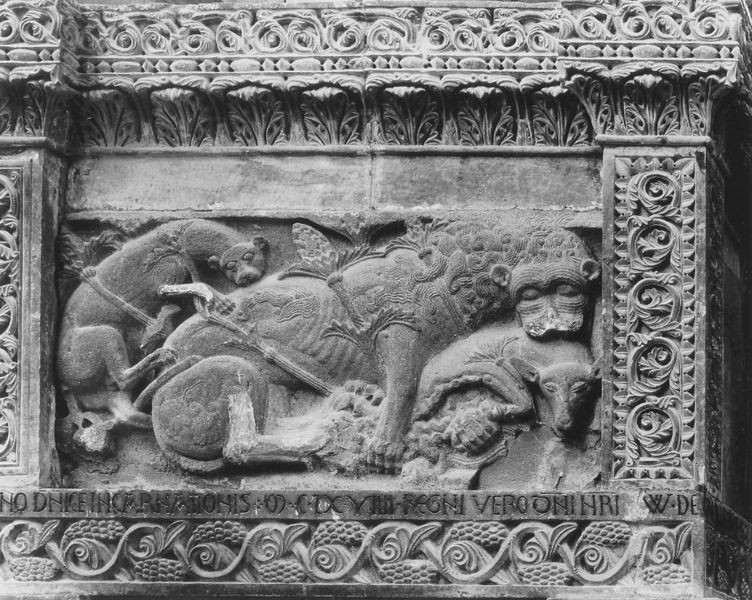
Titel: Kanzel, S. Maria Assunta
Standort: Troia, S. Maria Assunta (EU - I - Campanien)
Schlagwörter: kampf, sitzen, grau, hund, hunde, tier, tiere, ornament, stein, kirche, pflanze, pflanzen, gotik, locken, skulptur, mähne, schwanz, relief, schrift, wagen, ornamente, verzierung, bildhauerei, foto, fotografie, lamm, schaf, rechteck, schwarzweiß, schwert, text, waffe, krallen, fuchs, löwen, beute, fressen, mittelalter, palmen, löwe, fotographie, tierkopf, beissen, biss, monster, tatze, akantus, latein, pranke, flachrelief, akantusblatt, anfallen, bakantus